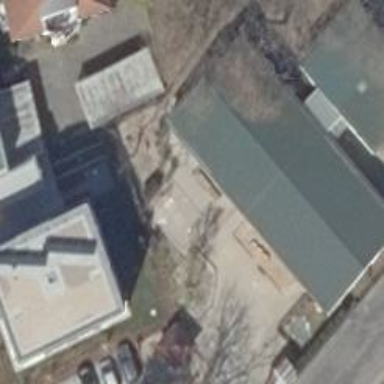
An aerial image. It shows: Kindergarten building.